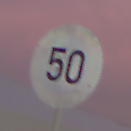
Verkehrszeichen: Geschwindigkeit50
Umgebung: Outdoor, Urban
Tageszeit: SunriseSunset
Wetter: PartlyCloudy
Licht: Artificial
Jahreszeit: NotSpecified
Kontrast: HighContrast